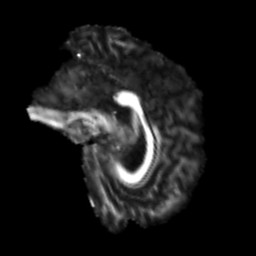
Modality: FA
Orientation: sagittal
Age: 35
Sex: male
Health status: healthy
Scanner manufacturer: siemens
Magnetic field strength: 3 T
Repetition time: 3.6 s
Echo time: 0.092 s